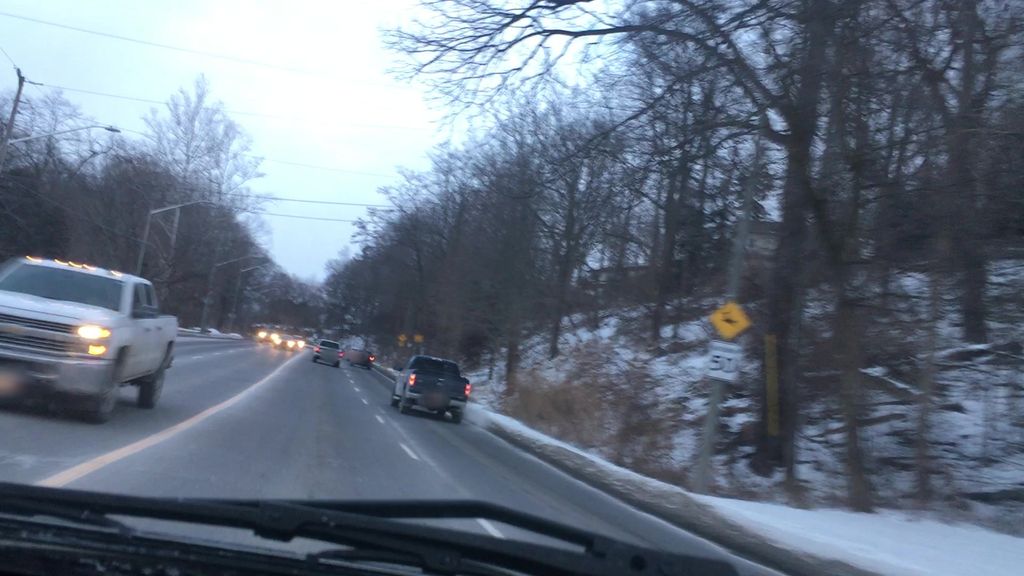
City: hamilton